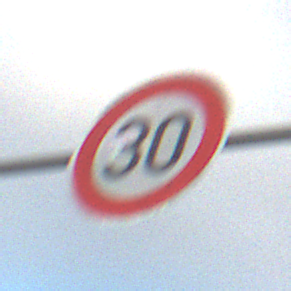
Verkehrszeichen: Geschwindigkeit30
Umgebung: Outdoor, RoadRail
Tageszeit: SunriseSunset
Wetter: PartlyCloudy
Licht: Natural
Jahreszeit: NotSpecified
Kontrast: LowContrast